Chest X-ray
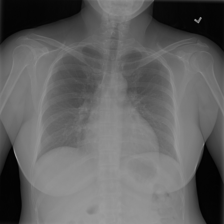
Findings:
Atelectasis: negative
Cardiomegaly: negative
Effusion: negative
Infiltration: positive
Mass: negative
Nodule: negative
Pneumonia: negative
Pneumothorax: negative
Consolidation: negative
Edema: negative
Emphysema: negative
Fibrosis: negative
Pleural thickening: negative
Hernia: negative